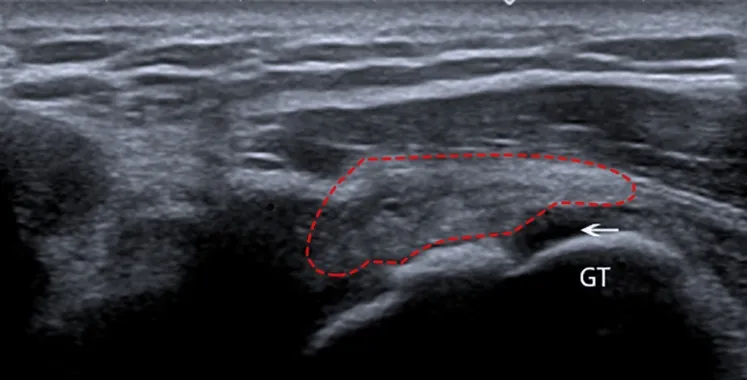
Ultrasound of the shoulder revealing a partial tear of the supraspinatus tendon from the greater tubercle of the humeral head. . GT: Greater tubercle of humerus; Red outline: Supraspinatus tendon; White arrow: Partial tear of supraspinatus tendon from its attachment.
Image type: radiology (ultrasound)